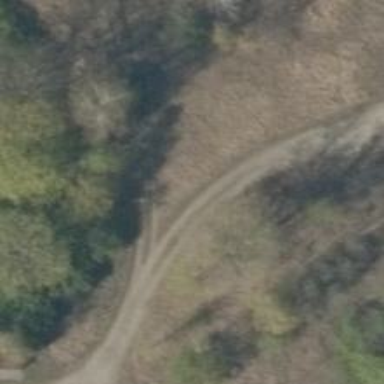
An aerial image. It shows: Track with compacted grade3 surface.